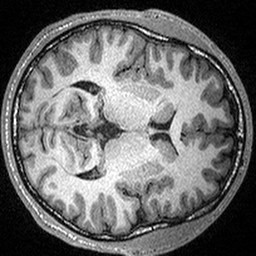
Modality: T1w
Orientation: axial
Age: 24
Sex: male
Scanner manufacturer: siemens
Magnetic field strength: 3 T
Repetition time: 2.3 s
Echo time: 0.00298 s